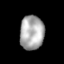
Tissue: lung
Cell type: Others
Senescence score: 0.1991
Nuclear area (px): 807
Mean DAPI intensity: 171.763